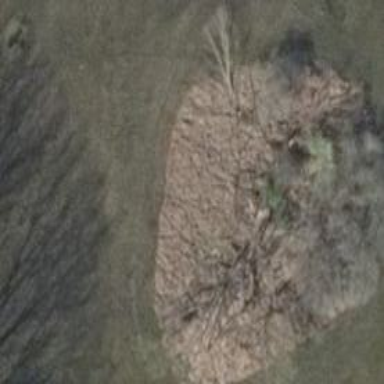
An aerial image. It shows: Patch of scrub vegetation.